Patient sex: F
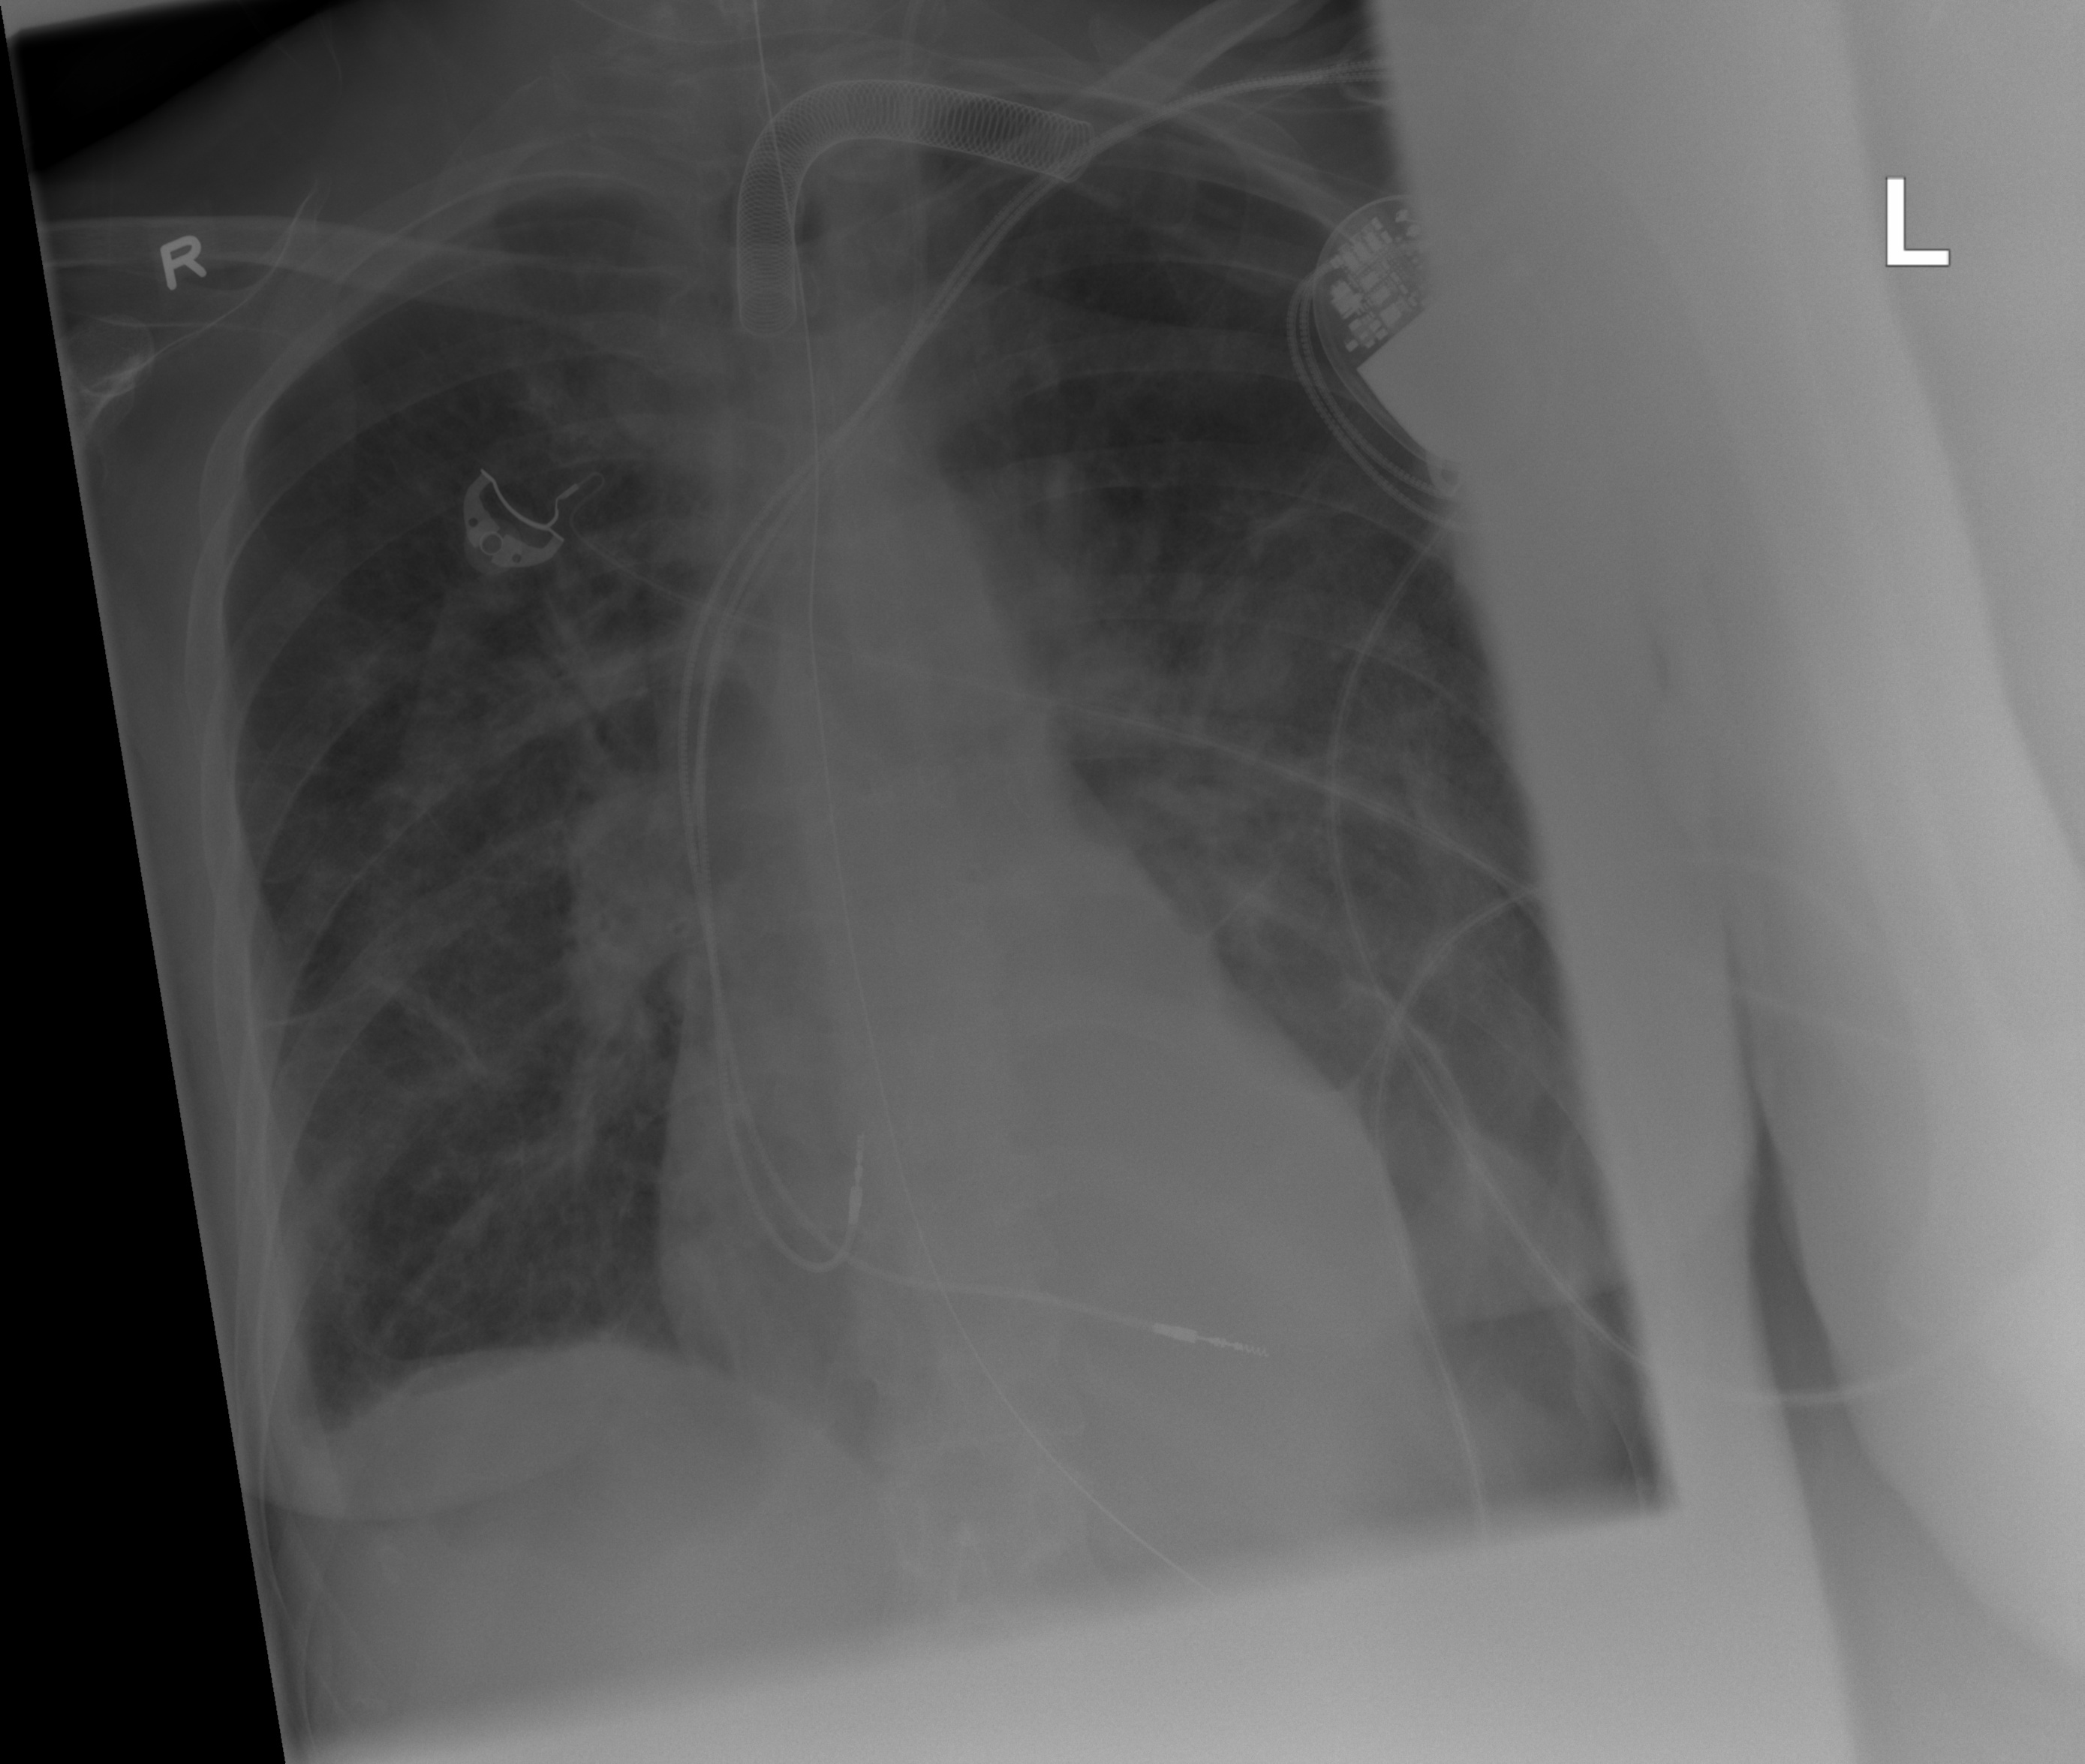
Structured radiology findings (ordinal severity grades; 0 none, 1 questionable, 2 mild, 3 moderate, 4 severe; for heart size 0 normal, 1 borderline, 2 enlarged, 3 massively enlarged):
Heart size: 0
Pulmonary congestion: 2
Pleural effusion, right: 2
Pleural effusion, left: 2
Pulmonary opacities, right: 2
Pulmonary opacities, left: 2
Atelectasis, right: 2
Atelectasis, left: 2